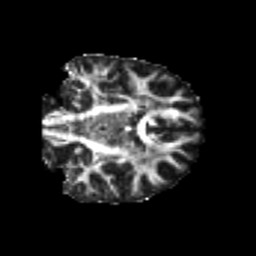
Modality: FA
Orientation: coronal
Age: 26
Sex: male
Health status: healthy
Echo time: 0.074 s